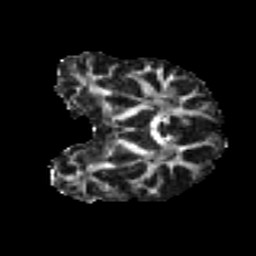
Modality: FA
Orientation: coronal
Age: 36
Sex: male
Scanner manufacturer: ge
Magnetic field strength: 3 T
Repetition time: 7.8 s
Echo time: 0.0607 s